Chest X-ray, PA view. Patient: 58 years old, sex M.
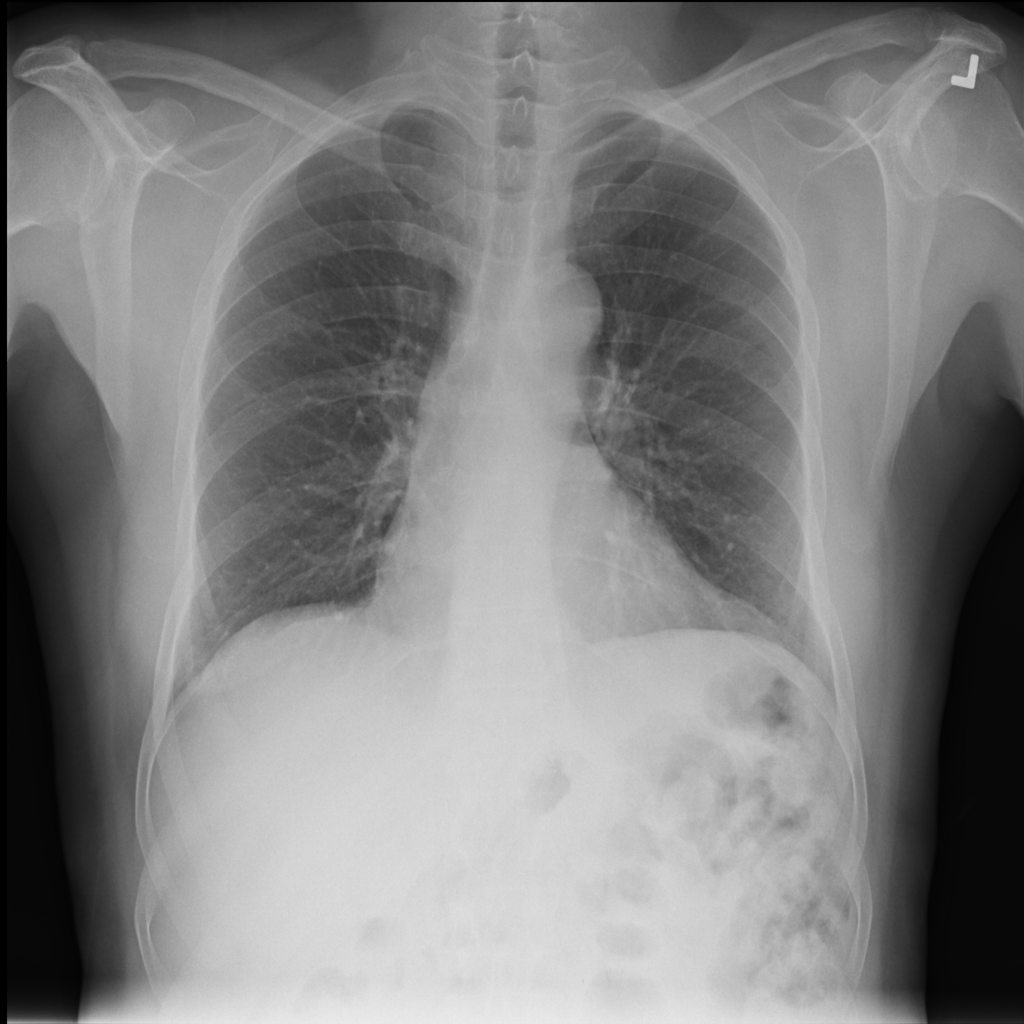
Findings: No Finding